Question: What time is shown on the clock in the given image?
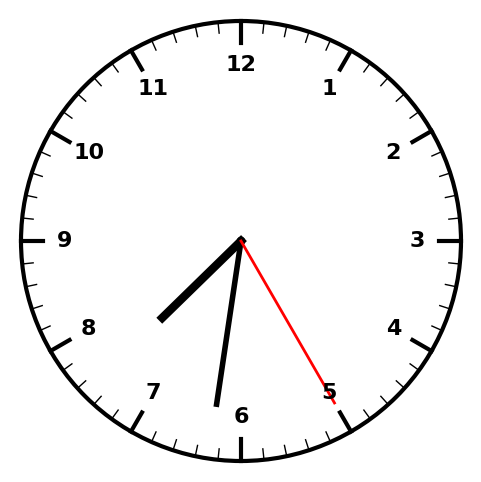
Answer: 07:31:25